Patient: sex M, age 36
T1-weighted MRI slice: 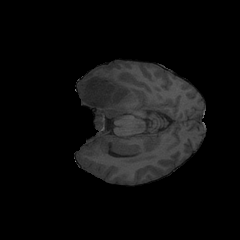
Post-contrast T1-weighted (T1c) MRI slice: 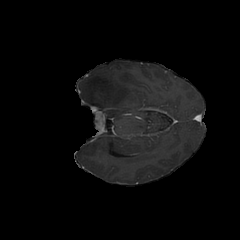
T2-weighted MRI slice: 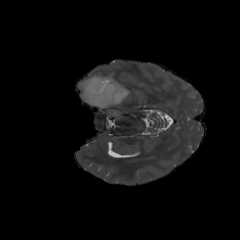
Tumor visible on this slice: yes
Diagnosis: Glioblastoma, IDH-wildtype
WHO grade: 4